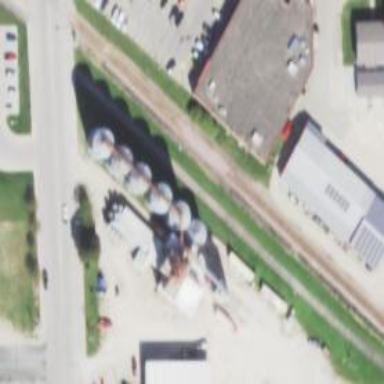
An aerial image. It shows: Silo.